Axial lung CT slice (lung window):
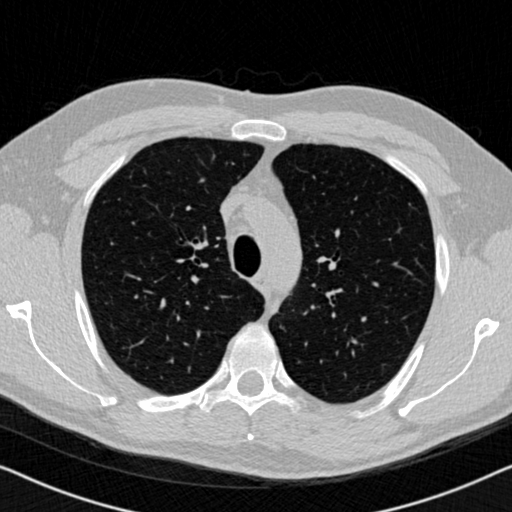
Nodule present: no